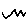
Label: zigzag